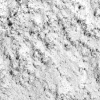
Atmospheric dust classification: not_dusty